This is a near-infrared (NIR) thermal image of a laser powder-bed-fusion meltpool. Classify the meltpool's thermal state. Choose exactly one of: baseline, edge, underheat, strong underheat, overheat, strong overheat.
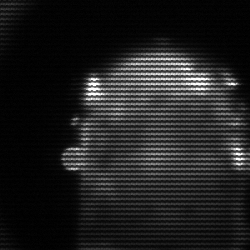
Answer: baseline